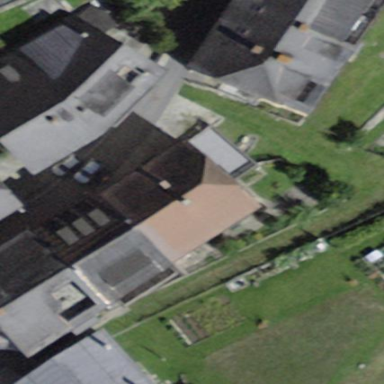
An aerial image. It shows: Building with gabled roof oriented across its structure.